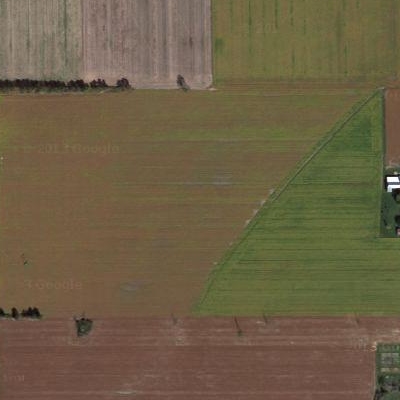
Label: bField